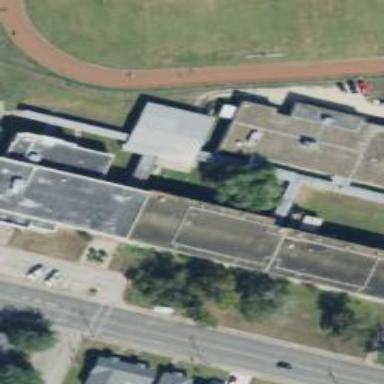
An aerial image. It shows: School building.